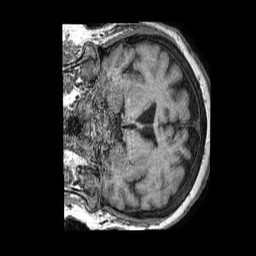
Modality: T1w
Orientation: coronal
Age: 74
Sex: female
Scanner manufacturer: philips
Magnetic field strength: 1.5 T
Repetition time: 0.007612 s
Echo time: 0.003484 s